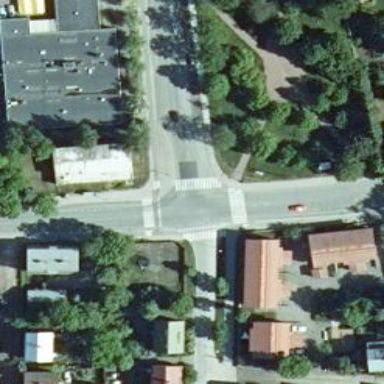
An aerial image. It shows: Uncontrolled crossing along footway.